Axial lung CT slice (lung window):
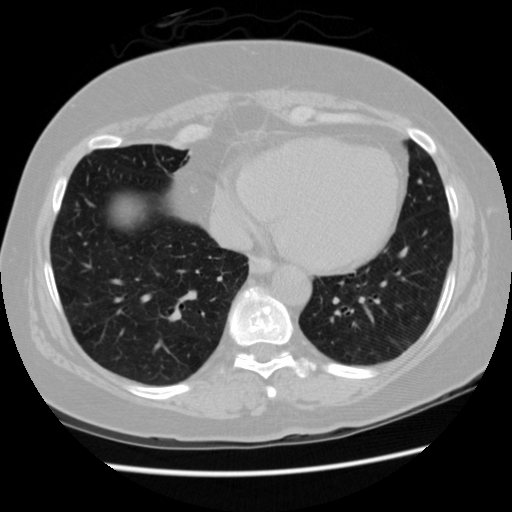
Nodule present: no